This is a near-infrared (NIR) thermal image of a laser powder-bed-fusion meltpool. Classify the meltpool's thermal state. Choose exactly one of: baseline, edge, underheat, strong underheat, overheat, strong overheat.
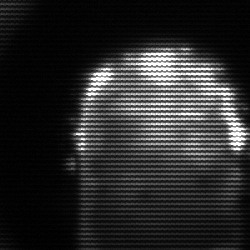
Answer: baseline